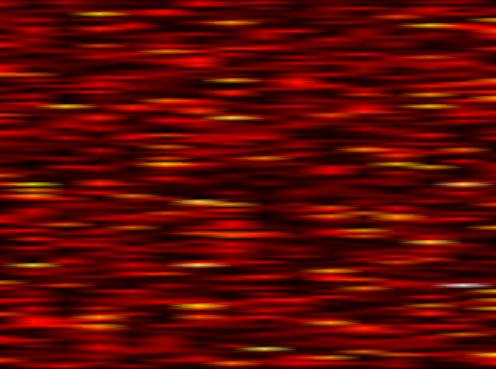
Label: OFDM